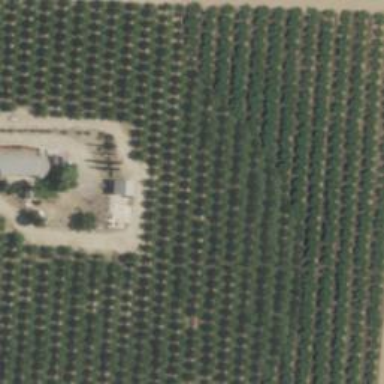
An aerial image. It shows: Orchard.